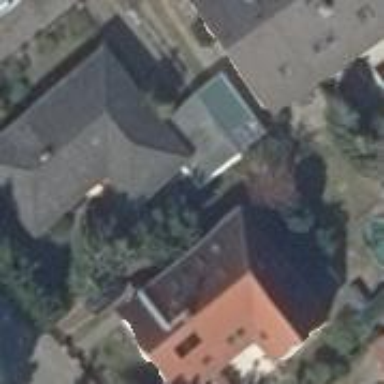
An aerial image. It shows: Detached building with roof shaped like quadruple saltbox.